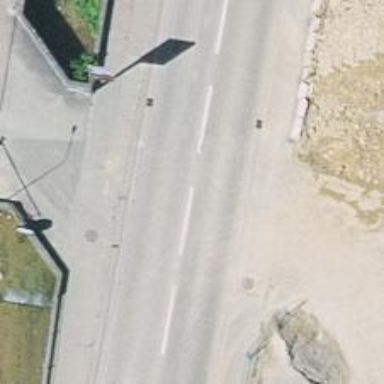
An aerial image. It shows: Secondary road with asphalt surface and sidewalks on both sides.